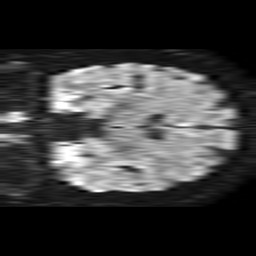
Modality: TRACE
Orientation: coronal
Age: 52
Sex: male
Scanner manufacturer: philips
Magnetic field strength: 1.5 T
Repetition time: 4.6 s
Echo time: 0.08631 s